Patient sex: F
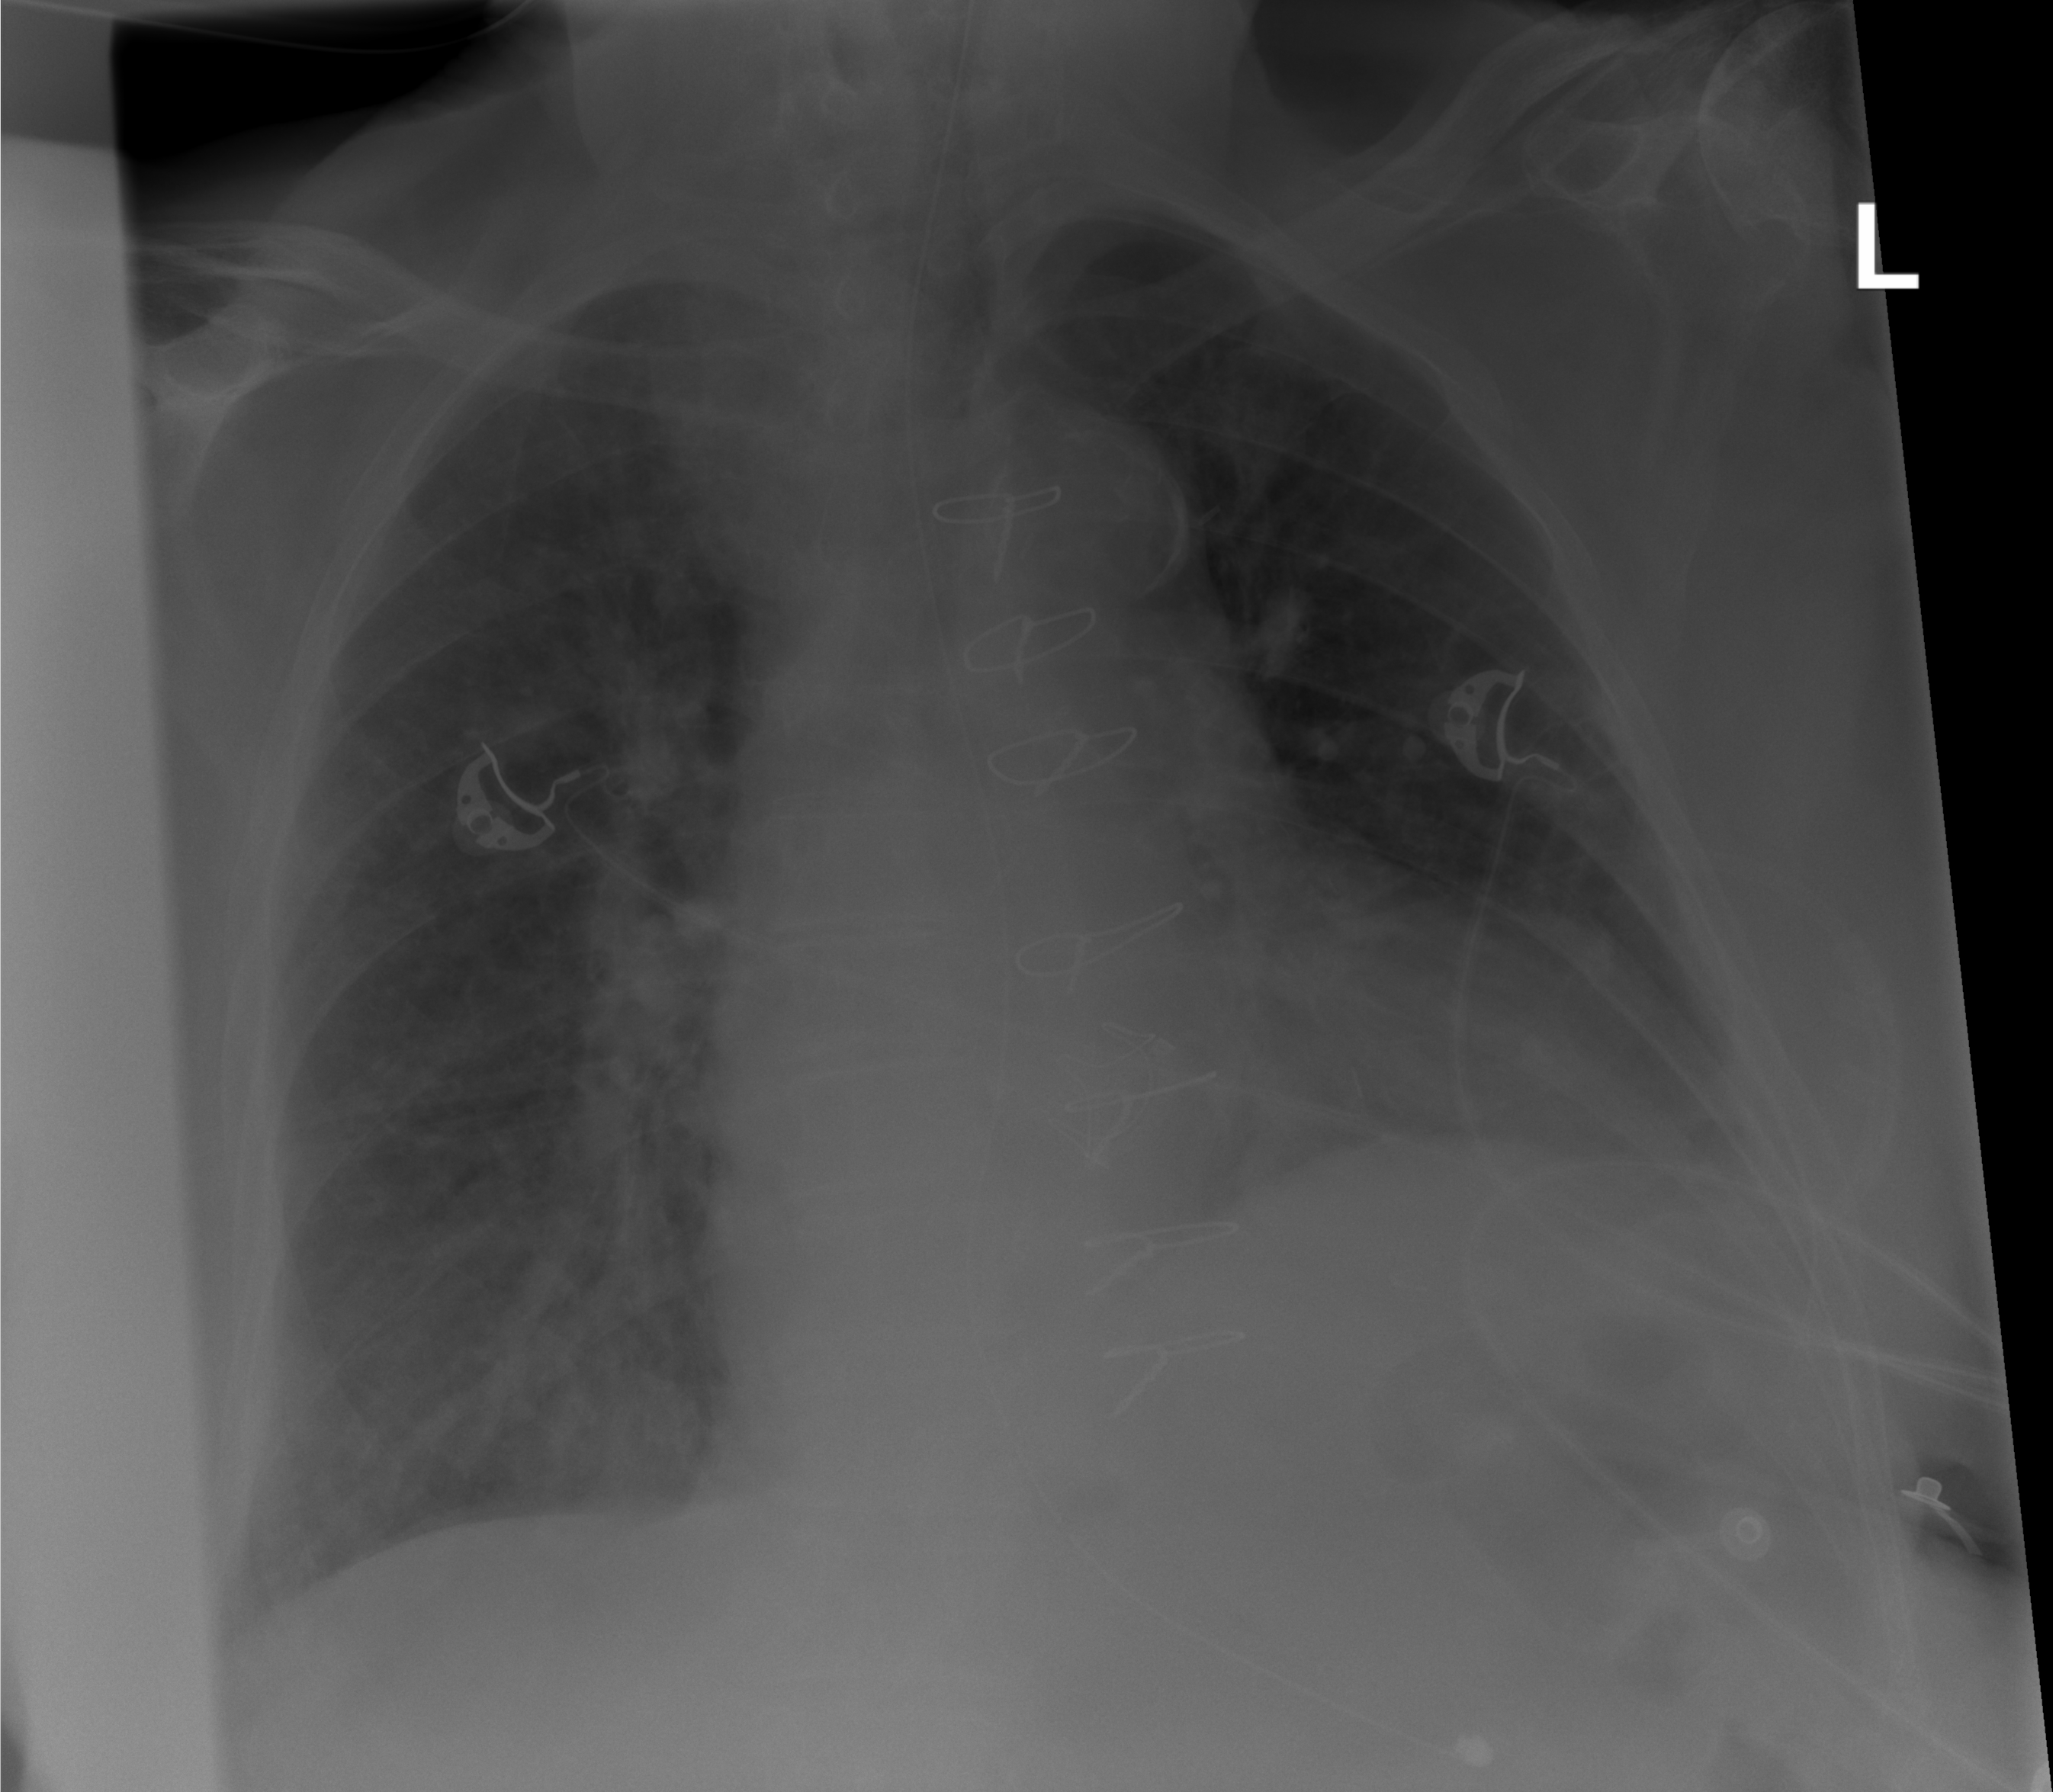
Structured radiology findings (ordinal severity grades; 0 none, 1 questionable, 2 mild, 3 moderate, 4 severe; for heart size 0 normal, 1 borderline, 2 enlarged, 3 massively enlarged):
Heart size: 2
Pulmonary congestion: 2
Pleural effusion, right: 0
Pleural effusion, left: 1
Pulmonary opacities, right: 2
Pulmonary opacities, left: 0
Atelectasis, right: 2
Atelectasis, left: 2